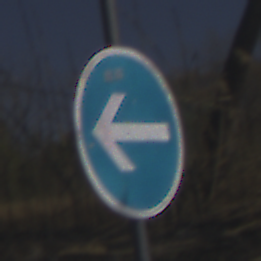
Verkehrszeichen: VorgeschriebeneFahrtrichtungHierLinks
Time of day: Midday
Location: Outdoor (Nature)
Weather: Clear
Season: NotSpecified
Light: Natural